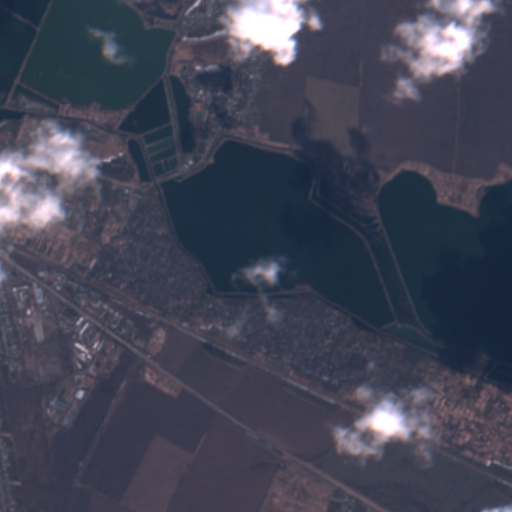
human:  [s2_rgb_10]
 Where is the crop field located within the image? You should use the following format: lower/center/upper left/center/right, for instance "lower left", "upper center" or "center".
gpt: The crop field is located in the upper right of the image.
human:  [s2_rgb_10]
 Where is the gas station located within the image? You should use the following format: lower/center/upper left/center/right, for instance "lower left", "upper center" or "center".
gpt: The gas station is located in the center left of the image.
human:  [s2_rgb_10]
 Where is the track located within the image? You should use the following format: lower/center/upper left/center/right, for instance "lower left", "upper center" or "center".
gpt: There is no track in the image.